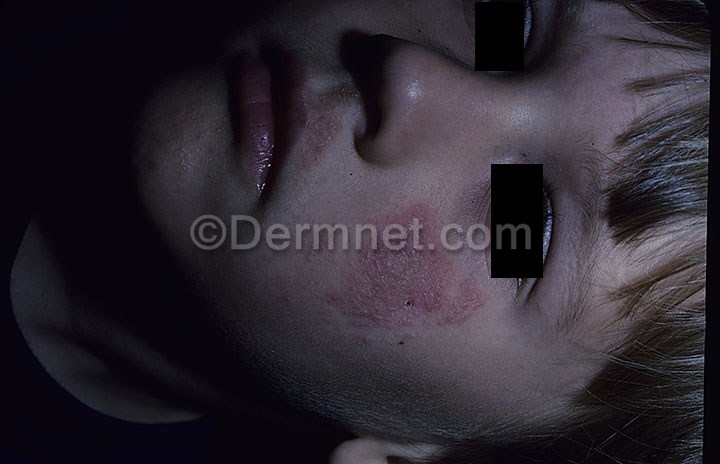
Disease: Seborrheic Keratoses and other Benign Tumors